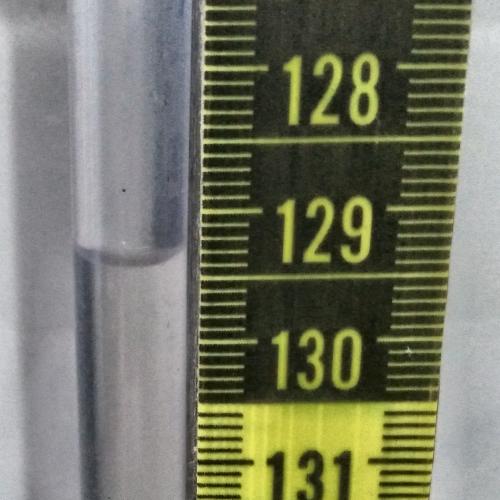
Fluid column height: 129.3 cm